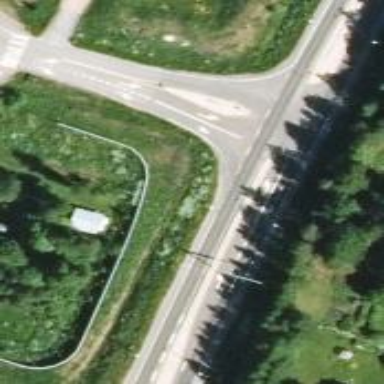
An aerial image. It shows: Asphalt road designated as trunk highway.